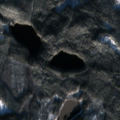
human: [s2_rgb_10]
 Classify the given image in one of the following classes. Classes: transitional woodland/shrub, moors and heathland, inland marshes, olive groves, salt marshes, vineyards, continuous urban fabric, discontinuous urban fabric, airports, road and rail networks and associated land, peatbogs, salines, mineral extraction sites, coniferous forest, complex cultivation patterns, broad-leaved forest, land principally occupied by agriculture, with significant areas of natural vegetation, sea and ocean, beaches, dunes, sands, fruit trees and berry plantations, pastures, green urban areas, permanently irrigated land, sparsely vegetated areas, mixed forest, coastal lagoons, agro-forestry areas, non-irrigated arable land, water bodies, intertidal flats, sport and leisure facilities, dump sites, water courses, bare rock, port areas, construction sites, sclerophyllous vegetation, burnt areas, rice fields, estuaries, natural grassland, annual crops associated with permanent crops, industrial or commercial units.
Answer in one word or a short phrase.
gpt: coniferous forest, mixed forest, transitional woodland/shrub